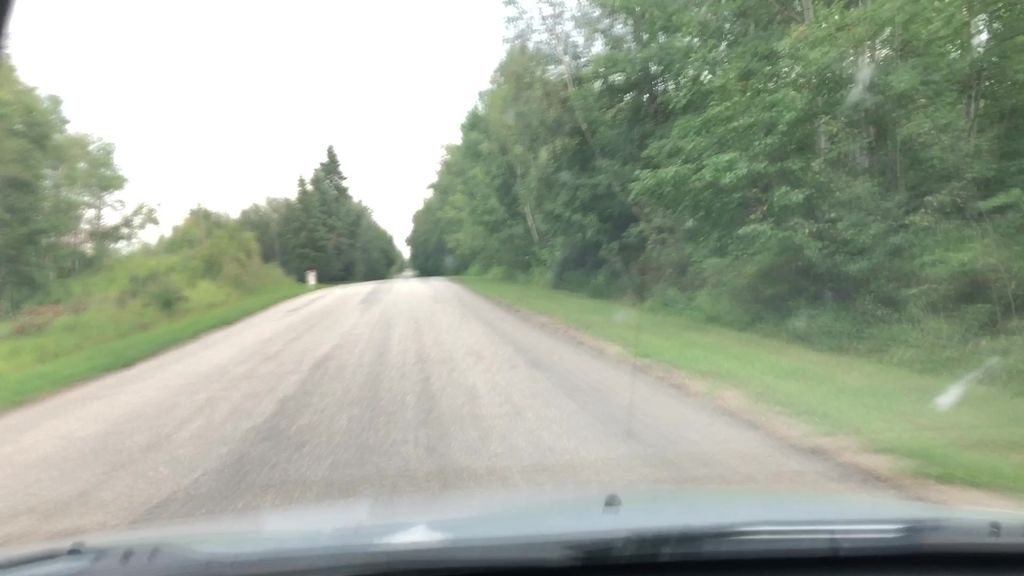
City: edmonton